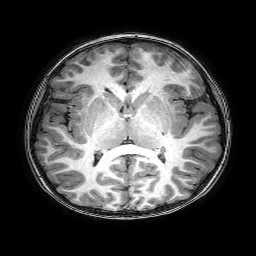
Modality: T1w
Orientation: coronal
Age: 7
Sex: male
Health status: healthy